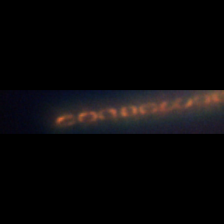
Taxon: Chaetoceros
Group: Diatoms